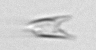
Label: Chrysochromulina_lanceolata